【题型】选择题　【知识点】平面几何　【难度】medium
如图，在$\triangle ABC$中，$AB \neq AC$，$\angle BAC = 120^\circ$，将$\triangle ABC$绕点$C$逆时针旋转，点$A$、$B$分别落在点$D$、$E$处，如果点$A$、$D$、$E$在同一直线上，那么下列结论错误的是（ ）

\vspace{1em}
\noindent
A. $\angle ADC = 60^\circ$ \quad
B. $\angle ACD = 60^\circ$ \quad
C. $\angle BCD = \angle ECD$ \quad
D. $\angle BAD = \angle BCE$
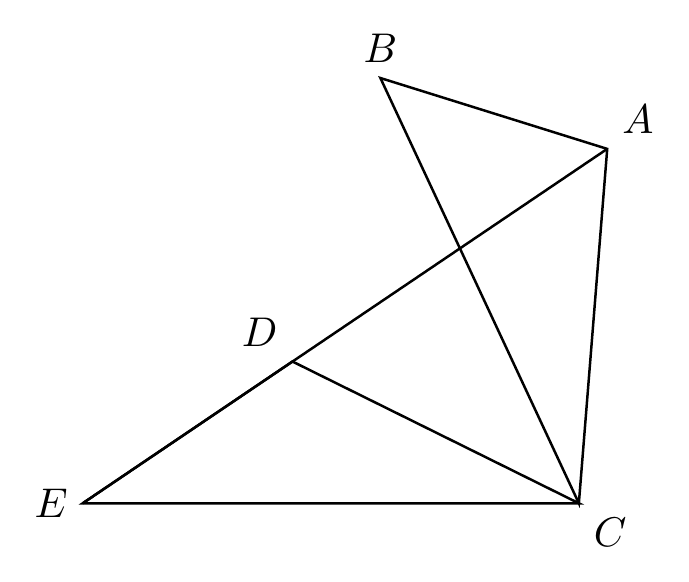
【解答】
\noindent
【答案】C

\vspace{1em}
\noindent
【知识点】全等三角形的性质、根据旋转的性质求解、等边三角形的判定和性质

\vspace{0.5em}
\noindent
【分析】本题主要考查了旋转的性质、等边三角形的判定与性质、全等三角形的性质等知识，解题关键是熟练运用旋转的性质。由旋转的性质可得$\triangle BAC \cong \triangle EDC$，$\angle ACD = \angle BCE$，再结合已知条件逐一分析判断即可。

\vspace{1em}
\noindent
【详解】解：A. 由旋转的性质可知，$\angle EDC = \angle BAC = 120^\circ$，\\
$\therefore$ 当点$A$、$D$、$E$在同一条直线上时，$\angle ADC = 180^\circ - \angle EDC = 60^\circ$，\\
故选项A不符合题意；

\vspace{0.5em}
\noindent
B. 由旋转的性质可知，$\triangle BAC \cong \triangle EDC$，\\
$\therefore \angle BCA = \angle ECD$，$CA = CD$，\\
由$\because \angle ADC = 60^\circ$，\\
$\therefore \triangle ACD$为等边三角形，\\
$\therefore \angle ACD = 60^\circ$，\\
故选项B不符合题意；

\vspace{0.5em}
\noindent
C. $\because \angle BCA = \angle ECD$，$\angle ACD = 60^\circ$，\\
$\therefore$ 由旋转的性质可得：$\angle BCE = \angle ACD = 60^\circ$，\\
当$\angle BCD = \angle ECD$时，\\
$\therefore \angle ACB = \angle BCD = \angle ECD = 30^\circ$，与题干条件矛盾，\\
$\therefore$ 选项C符合题意

\vspace{0.5em}
\noindent
D. $\because \triangle ACD$为等边三角形，\\
$\therefore \angle DAC = 60^\circ$，\\
$\because \angle BAC = 120^\circ$，\\
$\therefore \angle BAE = \angle BAC - \angle DAC = 120^\circ - 60^\circ = 60^\circ$，\\
$\because \angle BCE = 60^\circ$，\\
$\therefore \angle BAD = \angle BCE$，\\
故选项D不符合题意；

\vspace{0.5em}
\noindent
故选：C.